Question: <URL>.
What is the reason behind that ?

'''
with (module.init){
//Detect user device
detectUserDevice();
//check if Device is touchable
isTouchable();
//check if browser supports webSocket
webSocket();
//check if browser supports indexedDB
indexedDBsupport();
//check if browser supports localStorage
checklokalStorage();
}
'''
is code-refactoring on this without with possible?
'''
//Detect user device
module.init.detectUserDevice();
//check if Device is touchable
module.init.isTouchable();
//check if browser supports webSocket
module.init.webSocket();
//check if browser supports indexedDB
module.init.indexedDBsupport();
//check if browser supports localStorage
module.init.checklokalStorage();
'''
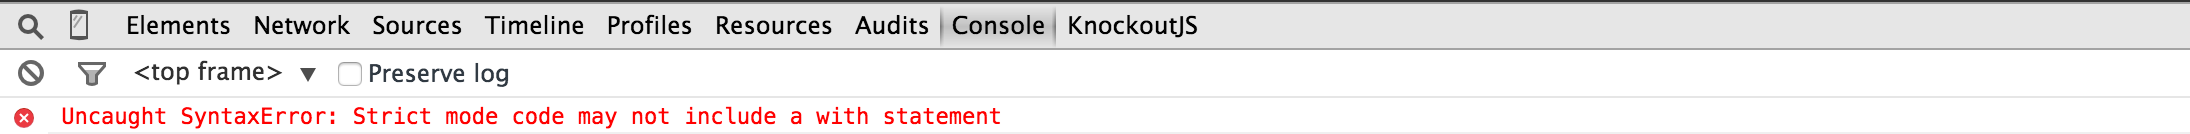
Answer: From <URL>:
> Using with is not recommended, and is forbidden in ECMAScript 5 strict
mode. The recommended alternative is to assign the object whose
properties you want to access to a temporary variable.
So you could do:
'''
var mod = module.init;
mod.detectUserDevice();
mod.isTouchable();
mod.webSocket();
mod.indexedDBsupport();
mod.checklokalStorage();
'''